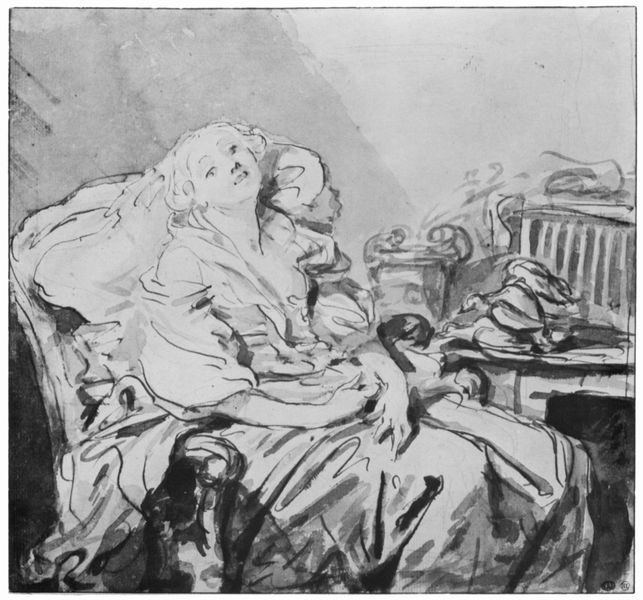
Titel: Mädchen mit Tauben
Künstler: Jean Baptiste Greuze
Standort: Paris
Institution: École Nationale Supérieure des Beaux-Arts
Schlagwörter: dunkel, feder, hand, kopf, mann, schatten, umhang, vogel, weiß, aquarell, mädchen, sitzen, blume, brust, frankreich, frau, geste, grau, hell, hintergrund, hut, kleid, licht, mund, raum, schwarz, skizze, stuhl, säulen, tisch, zeichnung, zimmer, blick, dame, tuch, rock, wand, arm, arme, barock, falten, gesicht, lang, rahmen, taube, tod, tot, weit, bildnis, hals, hände, portrait, porträt, rückenlehne, vögel, gitter, gewand, mantel, pose, sessel, sitzend, decke, rokoko, kamin, stilleben, vase, lächeln, papier, ruhe, schreibtisch, armlehne, lasziv, liegen, schlafen, sitz, haltung, grafik, ausdruck, bank, grisaille, stille, kissen, falte, ohrensessel, sitzende, sitzt, tusch, angelehnt, mimik, lichteinfall, faltenwurf, allein, schoß, verträumt, freude, lachen, laviert, tusche, schaf, krank, lehnstuhl, kohle, tauben, traum, lithographie, schwarz-weiss, blanc, noir, bleistift, stempel, gestik, entwurf, tinte, entspannt, freiheit, schmerz, gesichtsausdruck, müde, femme, erschöpft, kranke, zeihnung, geliebte, träumen, gegenstand, peinture, robe, lavierung, schwach, gegenstände, dessin, erschöpfung, interier, liebesspiel, baroque, aquarelle, liebesakt, radio, blümen, greinen, zeichunng, federskizze, objet, trader, fautueil, drama, trauer